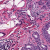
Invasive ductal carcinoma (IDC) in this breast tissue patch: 1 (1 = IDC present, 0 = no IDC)